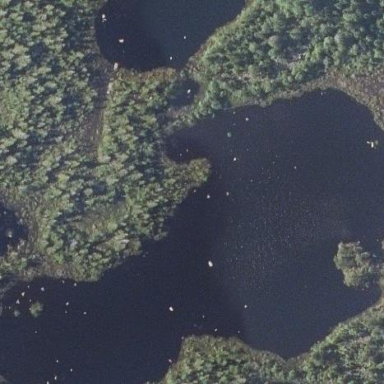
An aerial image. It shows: Lake with natural water.